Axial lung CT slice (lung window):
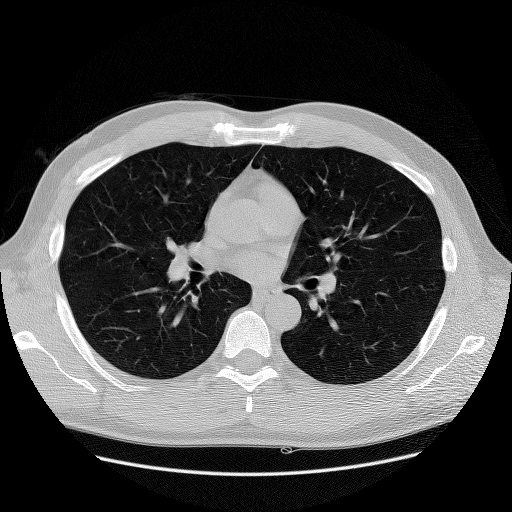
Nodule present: no